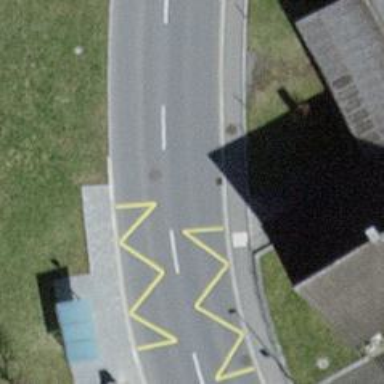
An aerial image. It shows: Public transport stop position.